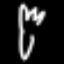
Label: fork